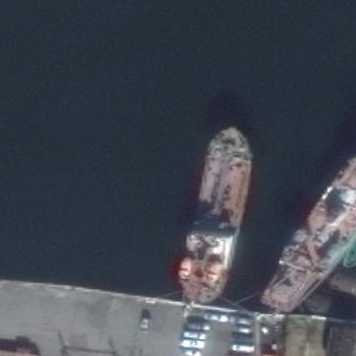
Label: civil